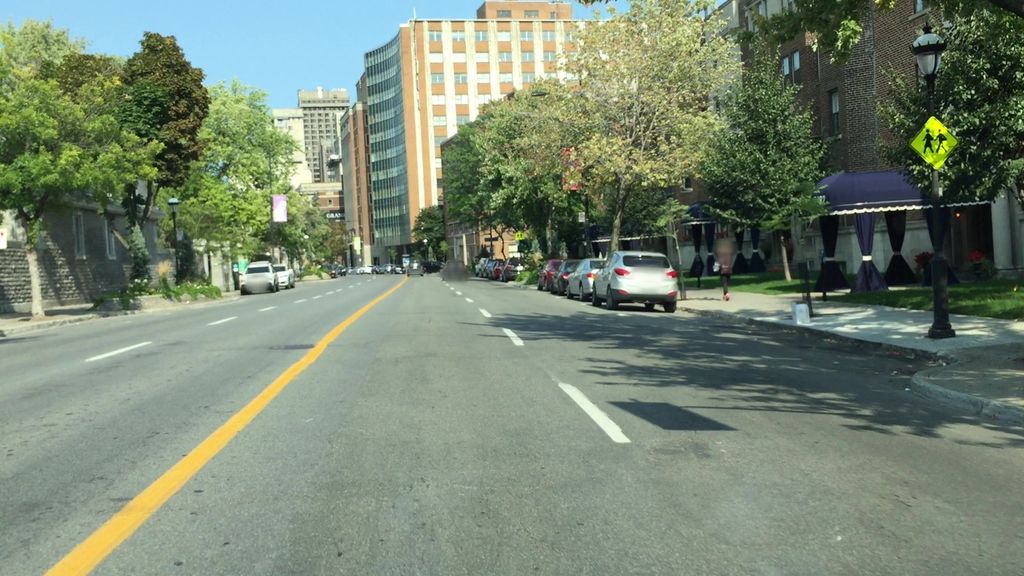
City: montreal